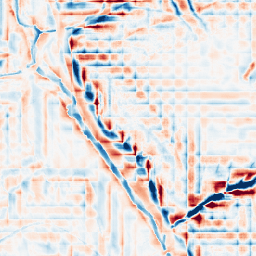
Category: wavelet
Decomposition family: wavelet_dwt
Decomposition parameters: wavelet: db2
level: 4
Upsampling method: cubic_catmull_rom
Upsampling parameters: scale: 4
Upsampling scale: 4